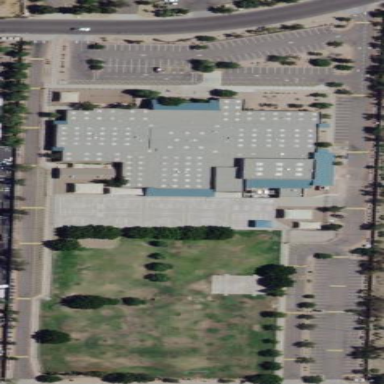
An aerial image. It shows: School.